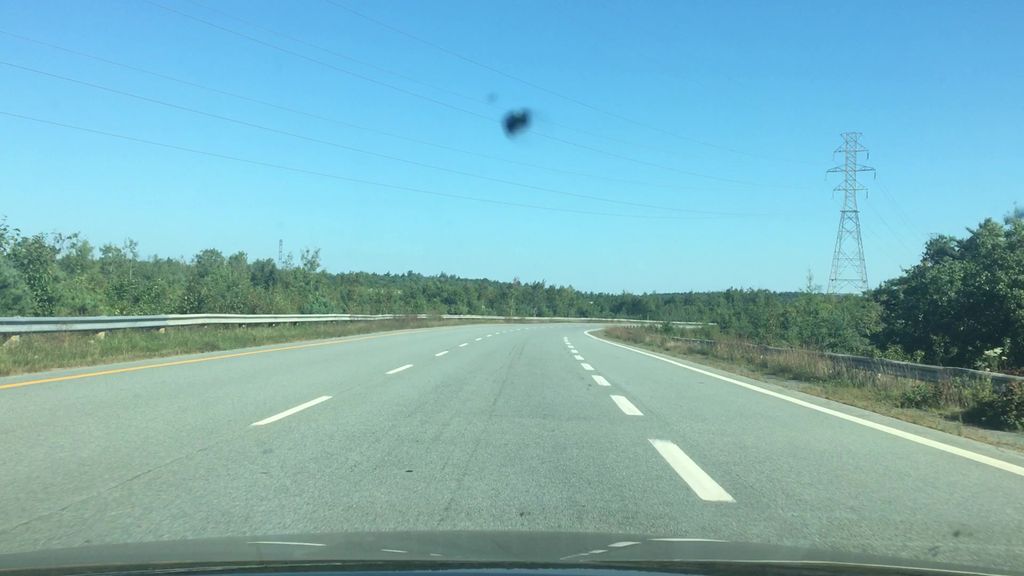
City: halifax